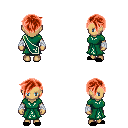
a pixel art fantasy rpg character, female body template, human, tanned skin, sash dress, teal pants, red pixie cut hairstyle, white cloth bandages, black slippers, four views (front, back, left, right), 2x2 character sprite sheet, small pixel art, hard edges, no anti-aliasing